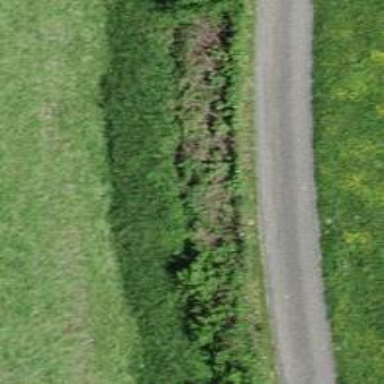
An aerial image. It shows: Hedge barrier.